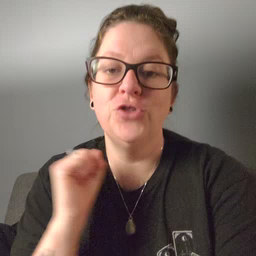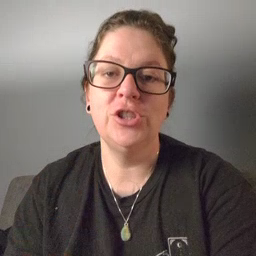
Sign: refrigerator